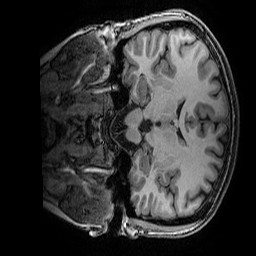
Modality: T1w
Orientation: coronal
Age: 25
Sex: female
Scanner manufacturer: ge
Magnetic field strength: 3 T
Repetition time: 0.007 s
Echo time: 0.00342 s